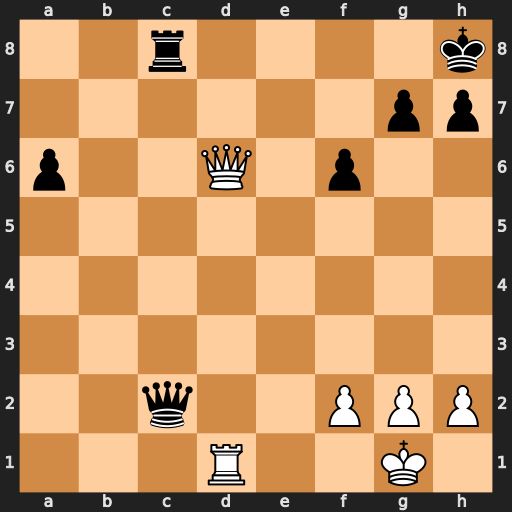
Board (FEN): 2r4k/6pp/p2Q1p2/8/8/8/2q2PPP/3R2K1
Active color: w
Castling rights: -
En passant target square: -
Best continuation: Qd8+ Rxd8 Rxd8#